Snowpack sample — Buffalo Mountain, Silverthorne, Colorado, USA (2/22/26, 2:02 PM MST)
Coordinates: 39.622, -106.113
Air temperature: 33 °F
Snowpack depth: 63 cm
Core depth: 50 cm
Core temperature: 28.4 °F
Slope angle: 11°, slope face: 116°
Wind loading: low
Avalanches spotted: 0
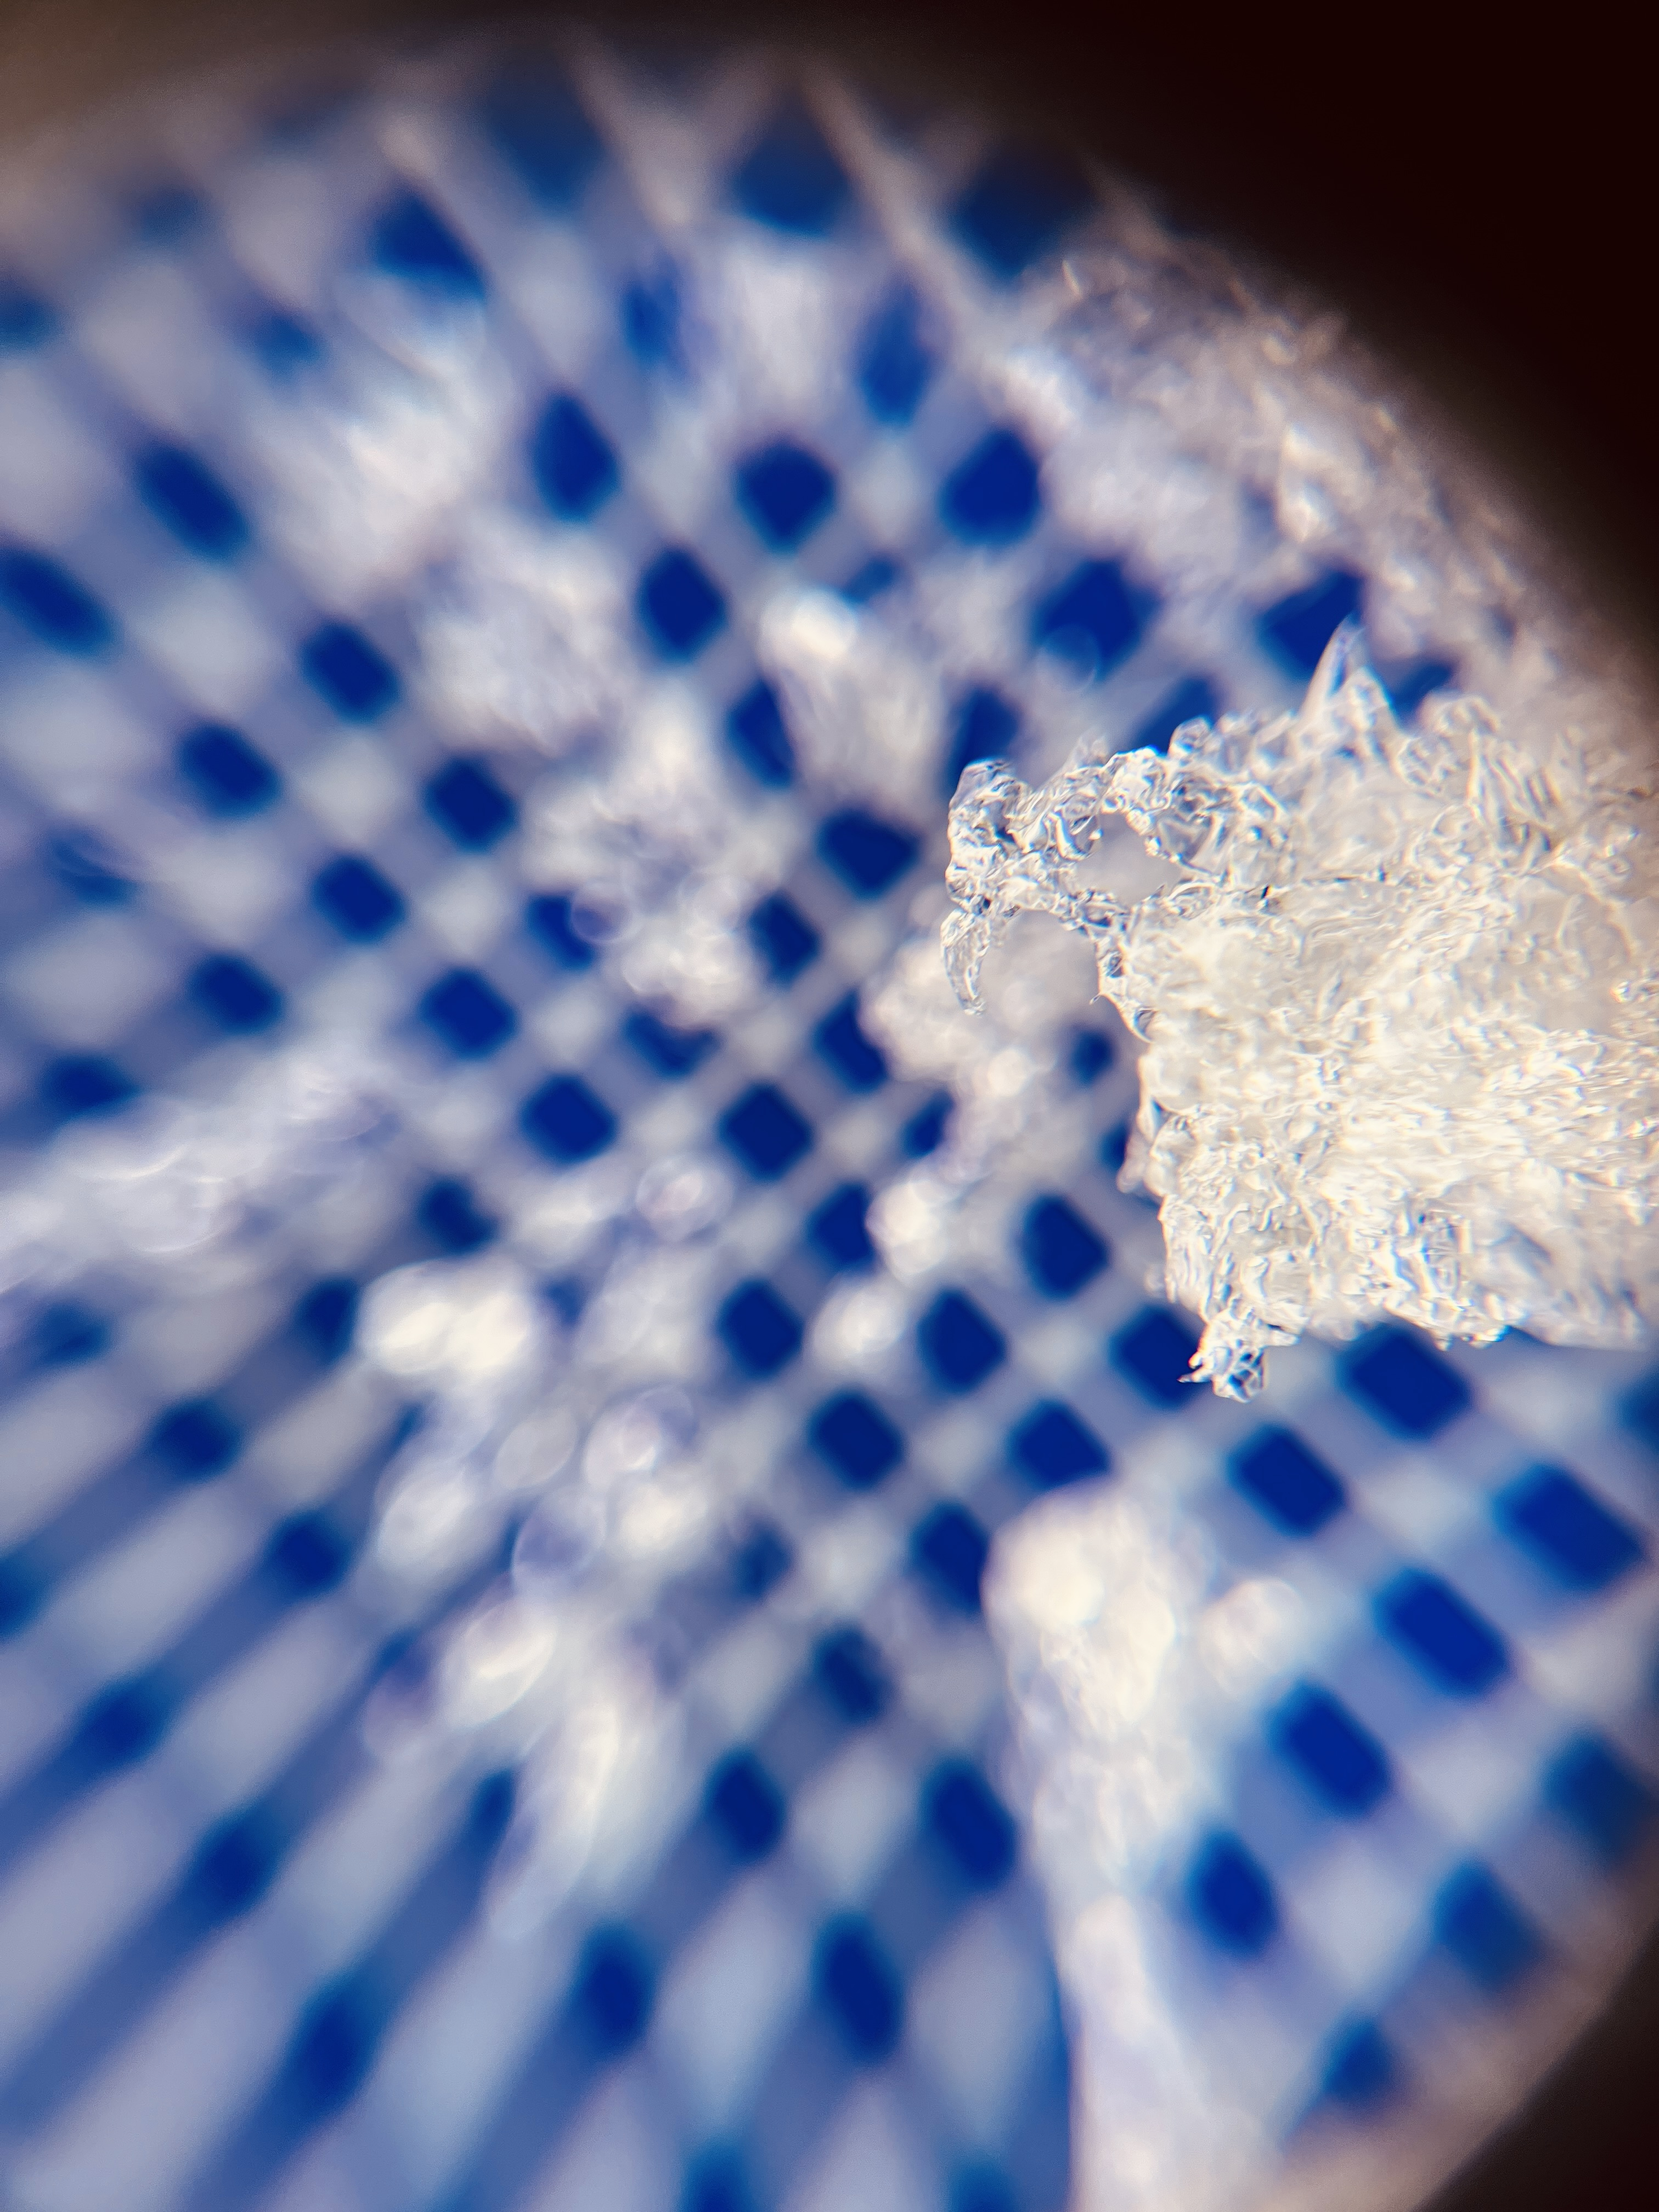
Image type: magnified_profile
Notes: In a firebreak similar to site 1, minimal wind loading with no spotted avalanches (not many faces in view though)